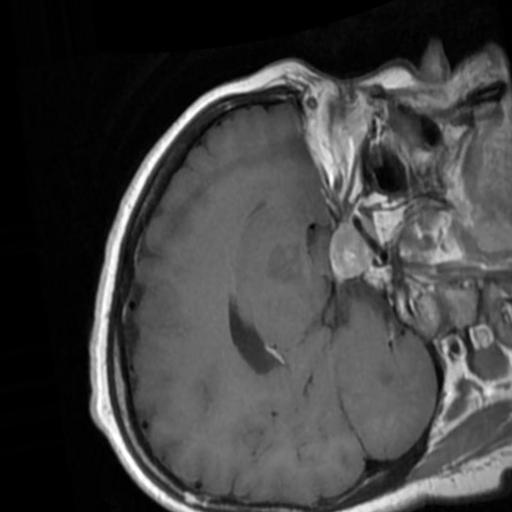
Label: brain_tumor